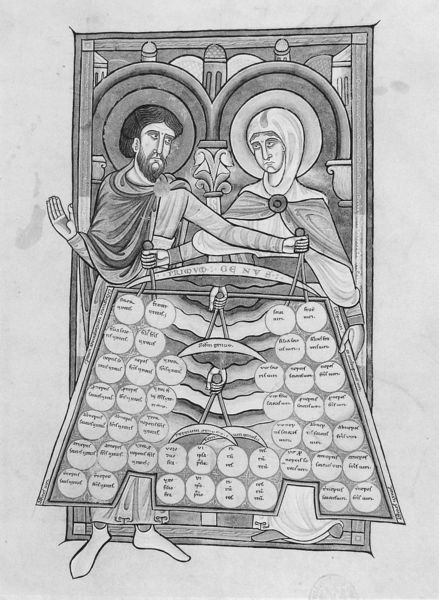
Titel: Gratian, Dekretum
Standort: Herkunftsort: Paris (EU - F)
Institution: Cambrai, Bibliothèque Municipale
Schlagwörter: hands, white, black, female, gray, grey, painting, woman, hand, angel, man, building, eyes, feet, male, drawing, black and white, monochrome, beard, saint, couple, human, historical, medieval, religion, circle, circles, cubism, islam, humans, christian, saints, angle, knife, halo, romanesque, scales, halos, partner, compasses, family tree, clouth